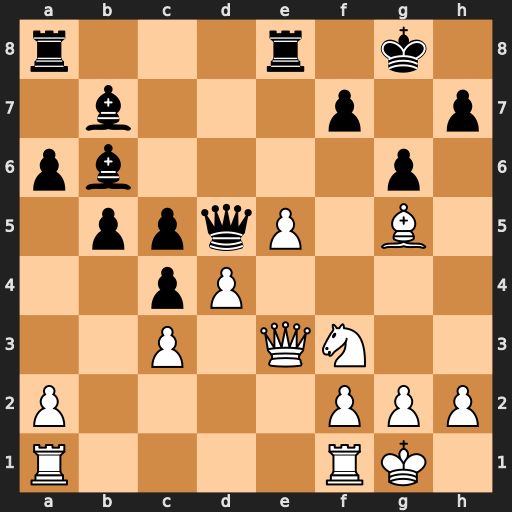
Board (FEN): r3r1k1/1b3p1p/pb4p1/1ppqP1B1/2pP4/2P1QN2/P4PPP/R4RK1
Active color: w
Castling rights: -
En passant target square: -
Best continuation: Bf6 Qd6 exd6